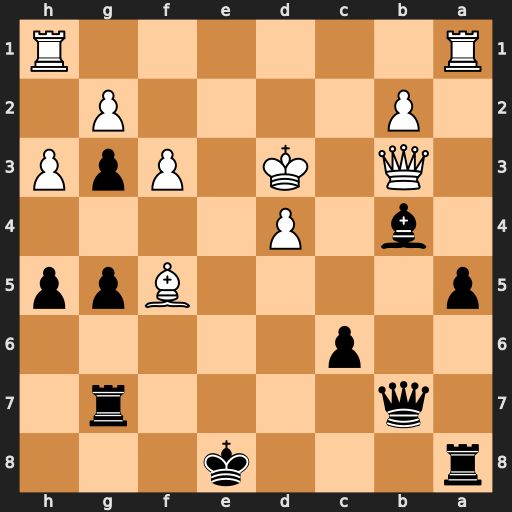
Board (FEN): r3k3/1q4r1/2p5/p4Bpp/1b1P4/1Q1K1PpP/1P4P1/R6R
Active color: b
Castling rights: q
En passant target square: -
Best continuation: Qb5+ Kc2 Qxf5+